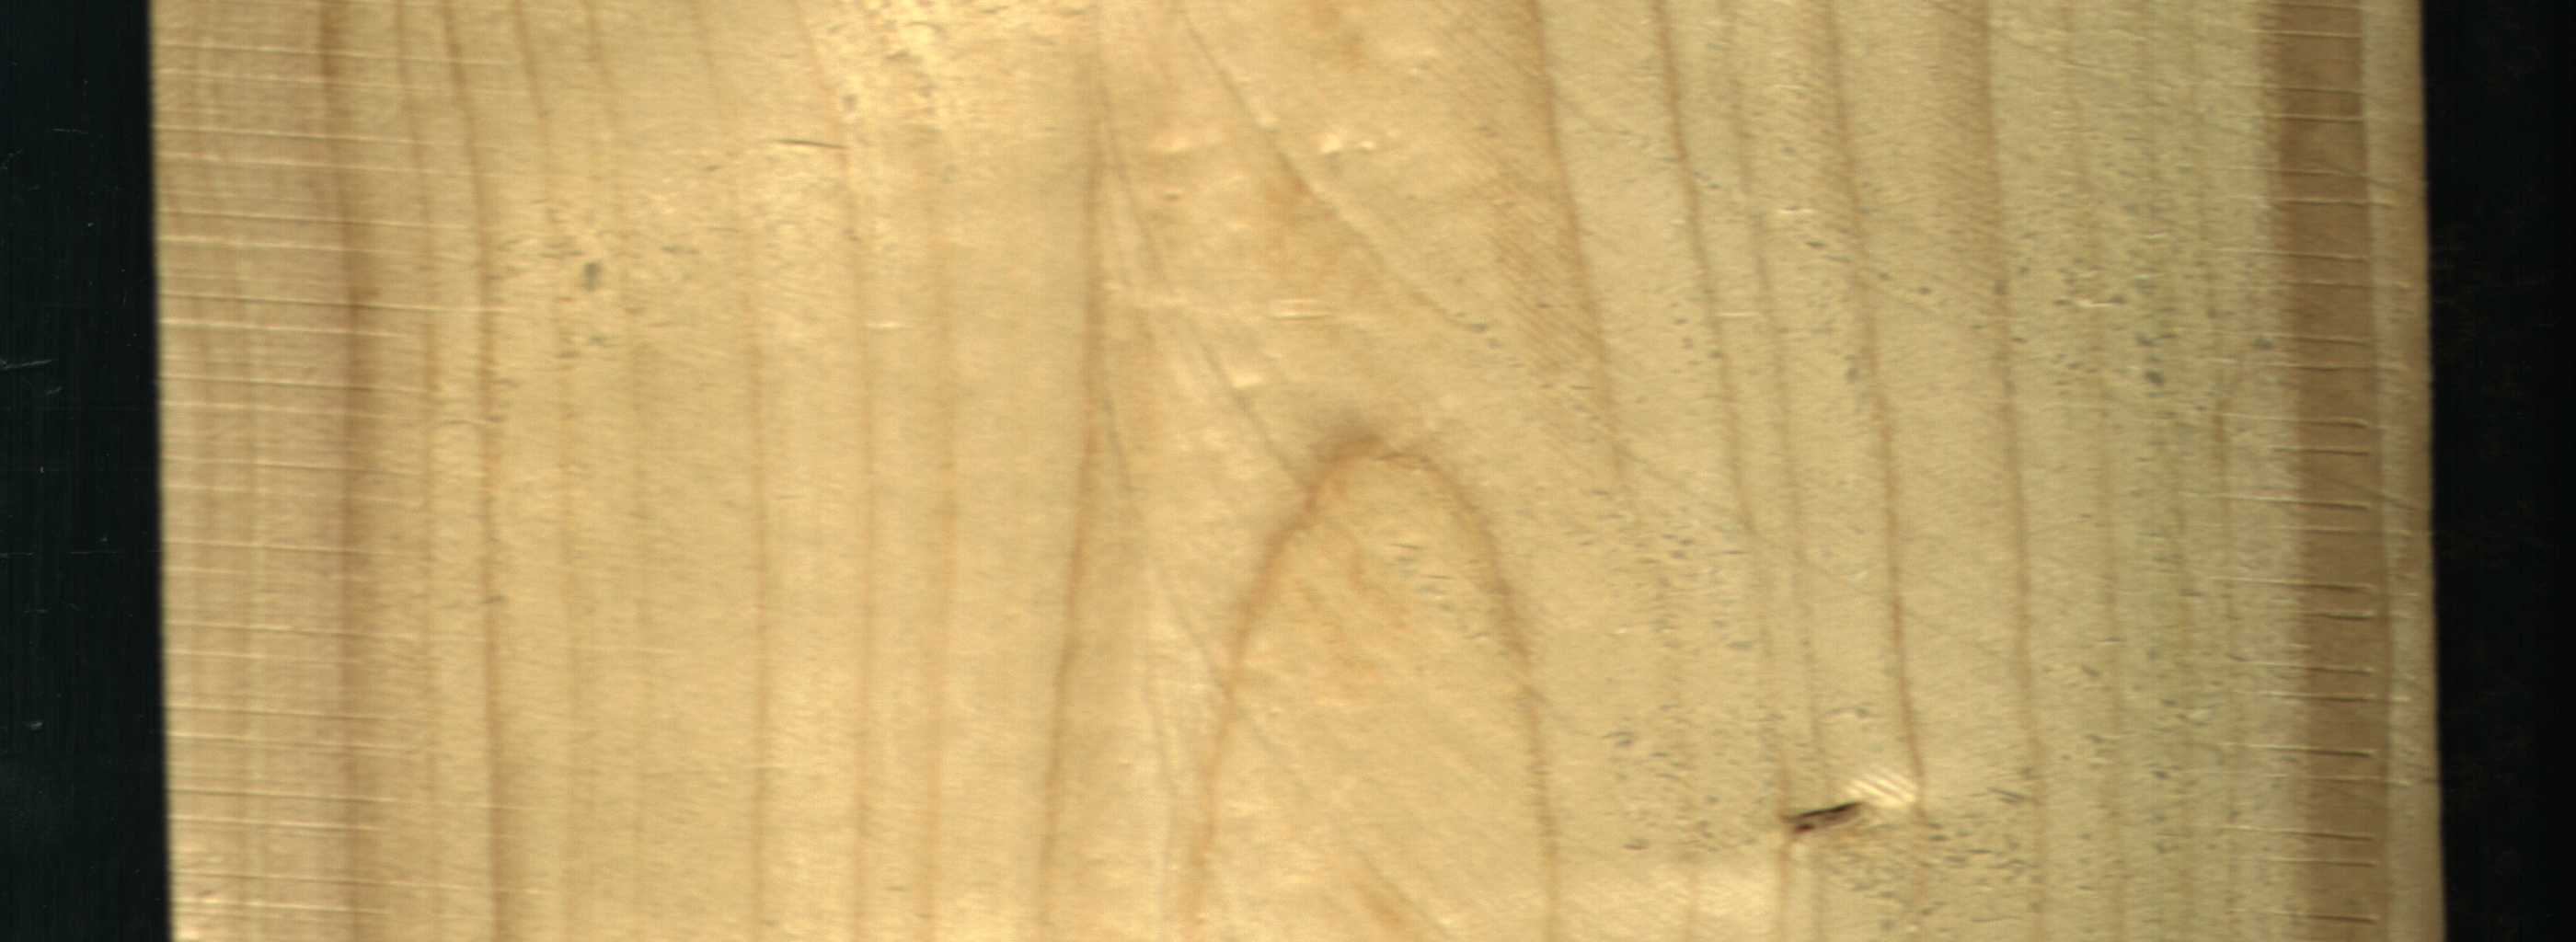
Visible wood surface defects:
Quartzity
Live_Knot